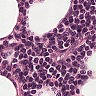
Metastatic tissue present: no